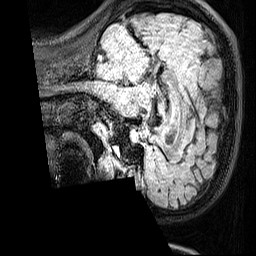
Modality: FLAIR
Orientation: sagittal
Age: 22
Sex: female
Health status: healthy
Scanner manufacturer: siemens
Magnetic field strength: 3 T
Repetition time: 5 s
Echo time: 0.388 s